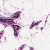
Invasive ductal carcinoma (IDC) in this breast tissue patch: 0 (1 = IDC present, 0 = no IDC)